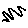
Label: zigzag